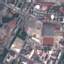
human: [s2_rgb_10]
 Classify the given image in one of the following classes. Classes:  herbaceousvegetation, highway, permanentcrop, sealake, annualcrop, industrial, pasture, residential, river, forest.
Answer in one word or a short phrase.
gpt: Industrial